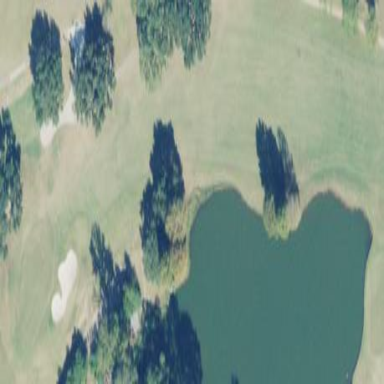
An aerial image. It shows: Scenic golf fairway.